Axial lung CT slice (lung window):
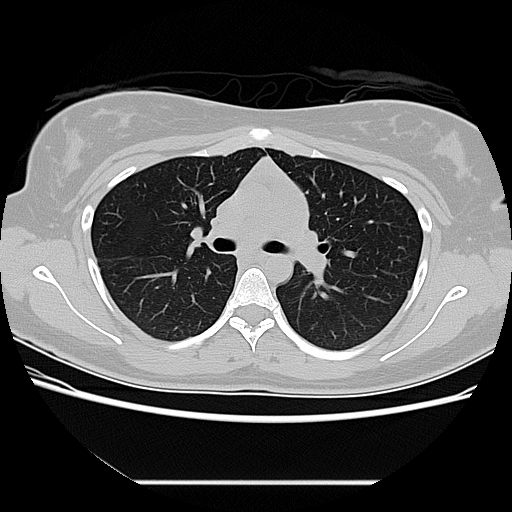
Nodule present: no